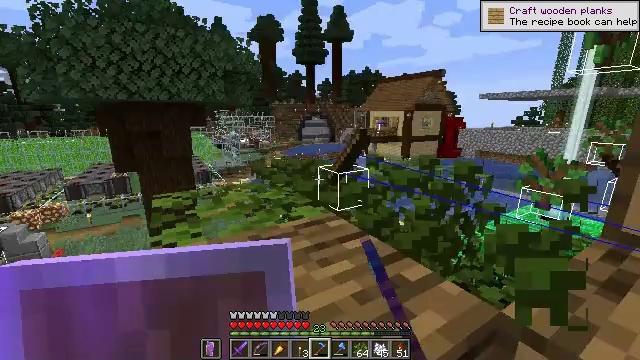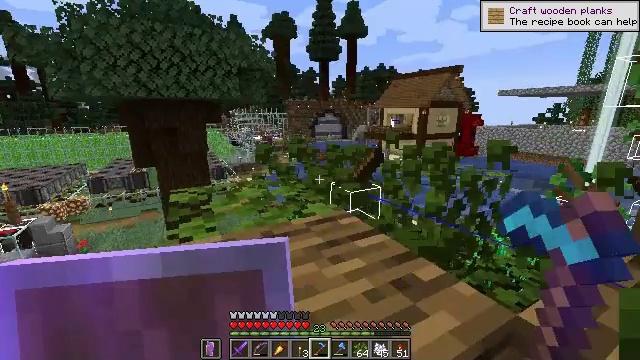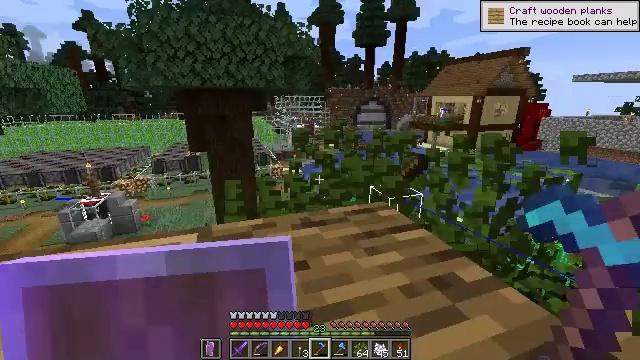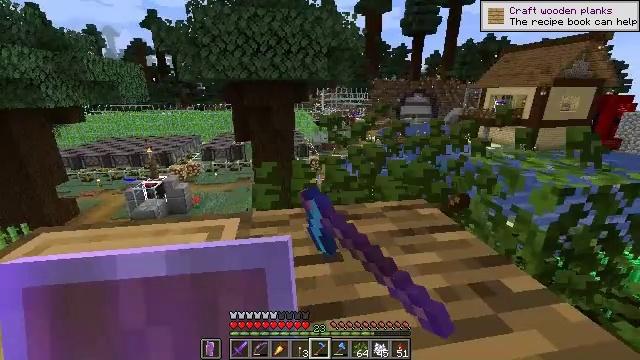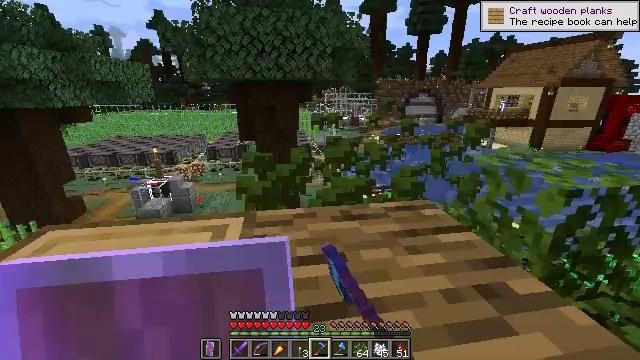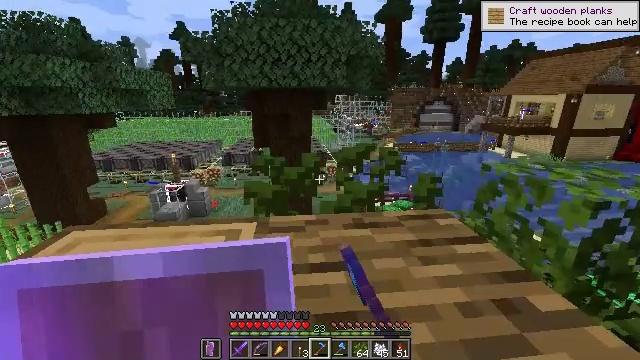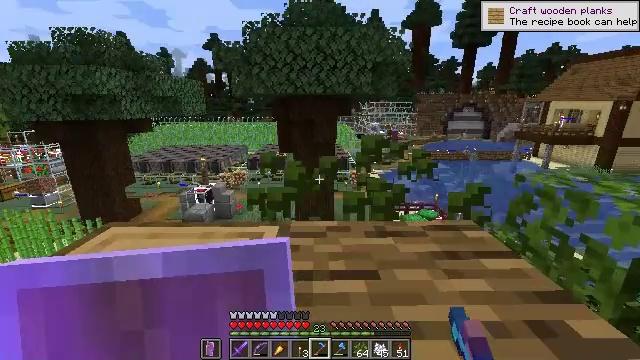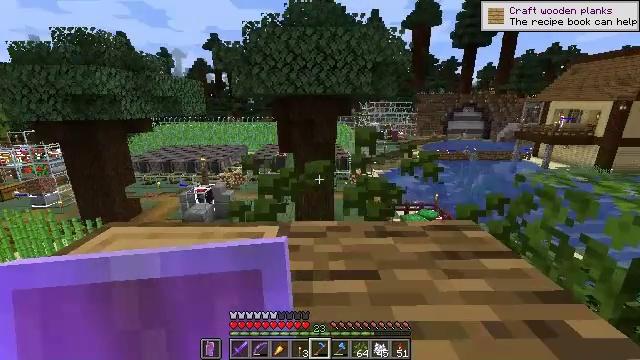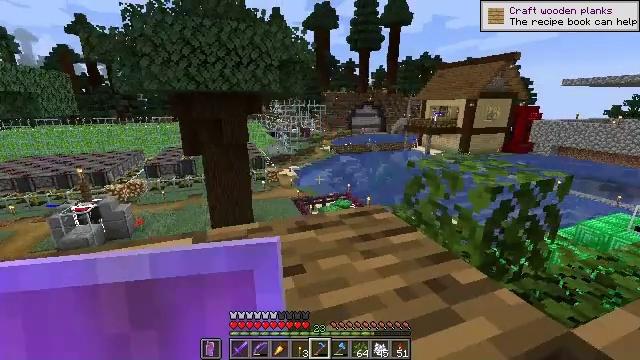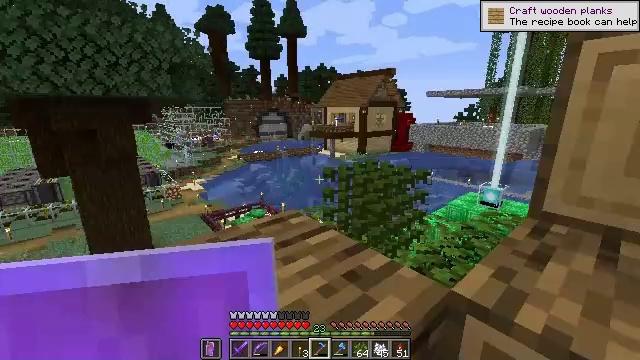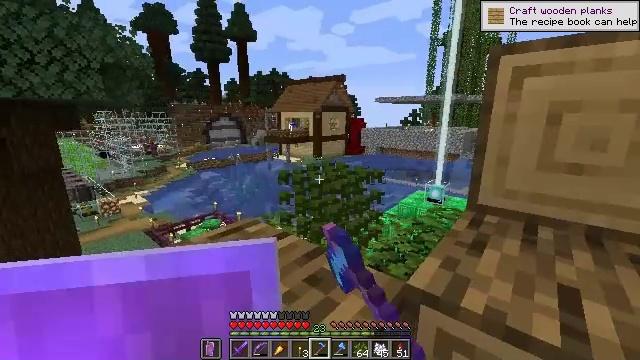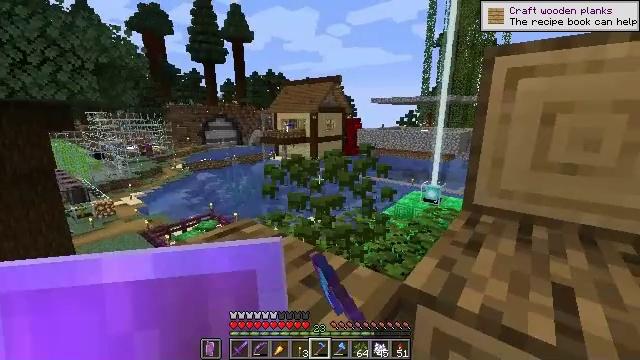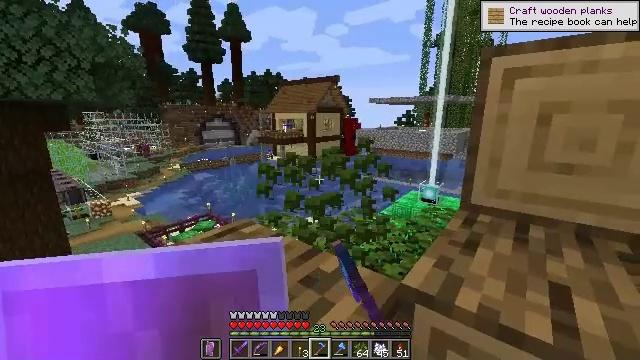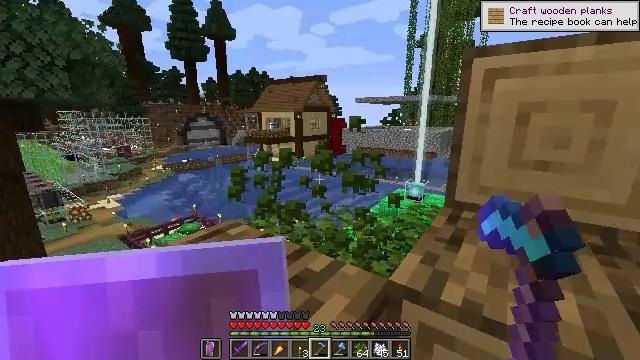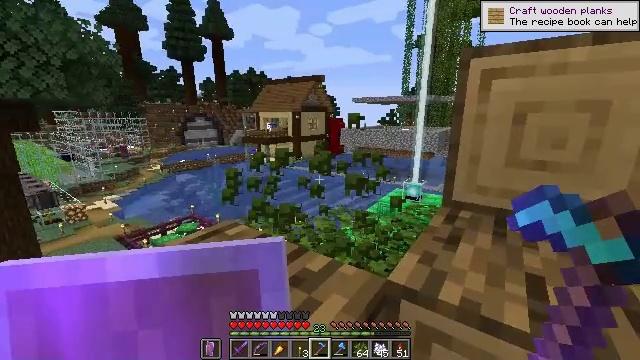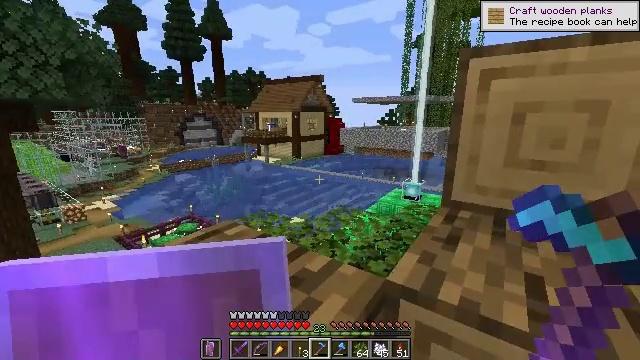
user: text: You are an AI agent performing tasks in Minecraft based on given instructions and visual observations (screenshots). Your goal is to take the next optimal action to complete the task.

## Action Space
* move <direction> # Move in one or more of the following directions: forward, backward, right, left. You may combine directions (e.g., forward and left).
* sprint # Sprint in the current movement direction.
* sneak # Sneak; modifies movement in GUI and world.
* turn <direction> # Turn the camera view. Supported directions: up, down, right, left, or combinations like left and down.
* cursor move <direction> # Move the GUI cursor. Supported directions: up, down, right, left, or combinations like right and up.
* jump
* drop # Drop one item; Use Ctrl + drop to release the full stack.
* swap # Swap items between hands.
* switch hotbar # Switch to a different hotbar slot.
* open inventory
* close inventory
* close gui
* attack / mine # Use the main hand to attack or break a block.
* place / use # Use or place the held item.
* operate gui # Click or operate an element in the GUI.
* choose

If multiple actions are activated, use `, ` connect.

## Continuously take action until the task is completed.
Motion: motion action
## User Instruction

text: Remove oak leaves from branches.
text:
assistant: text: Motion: turn left, attack / mine
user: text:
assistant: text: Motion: turn left and down, attack / mine
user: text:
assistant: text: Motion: turn left and down, attack / mine
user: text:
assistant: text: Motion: attack / mine
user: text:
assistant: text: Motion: turn left and up, attack / mine
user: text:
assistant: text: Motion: turn left and up, attack / mine
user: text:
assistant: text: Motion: attack / mine
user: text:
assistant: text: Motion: turn right, attack / mine
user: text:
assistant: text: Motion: turn right and up, attack / mine
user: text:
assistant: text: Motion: turn right and up, attack / mine
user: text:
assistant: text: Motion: attack / mine
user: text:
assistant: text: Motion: attack / mine
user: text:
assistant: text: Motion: turn right, attack / mine
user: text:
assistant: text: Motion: attack / mine
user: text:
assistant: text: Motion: attack / mine
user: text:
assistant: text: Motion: attack / mine
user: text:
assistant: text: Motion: attack / mine
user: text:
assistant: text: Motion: move forward, attack / mine, jump
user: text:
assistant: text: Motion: move forward, attack / mine, jump
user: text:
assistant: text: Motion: move forward, turn down, jump
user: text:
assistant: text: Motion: move forward, turn right and down, jump
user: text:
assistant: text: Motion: move forward, turn right and down
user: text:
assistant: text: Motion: move forward
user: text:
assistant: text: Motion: move forward
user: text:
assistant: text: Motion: move forward
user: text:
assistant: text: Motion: move forward
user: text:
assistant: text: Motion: move forward
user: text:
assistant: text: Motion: move forward and move left
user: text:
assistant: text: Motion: move forward and move left, turn right
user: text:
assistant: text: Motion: move forward and move left, turn right